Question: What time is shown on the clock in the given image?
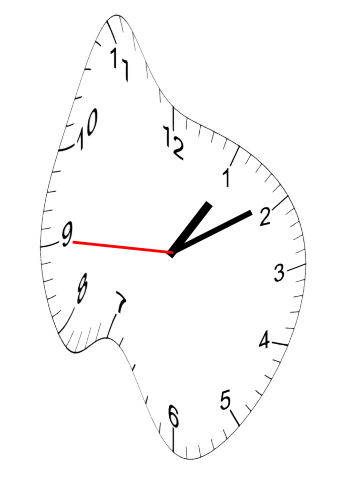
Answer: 01:09:45